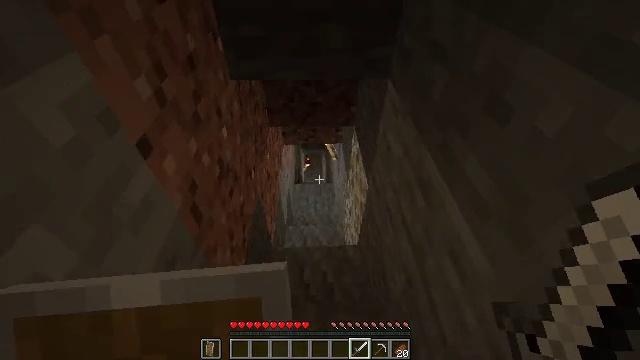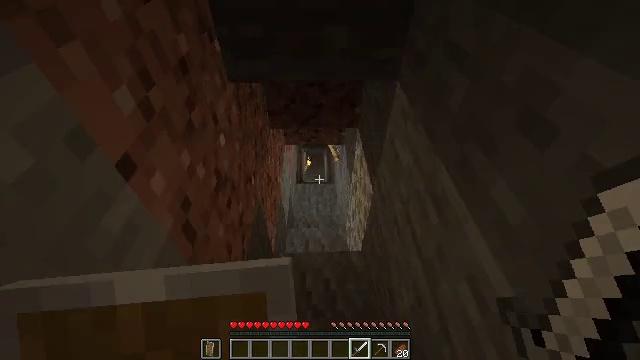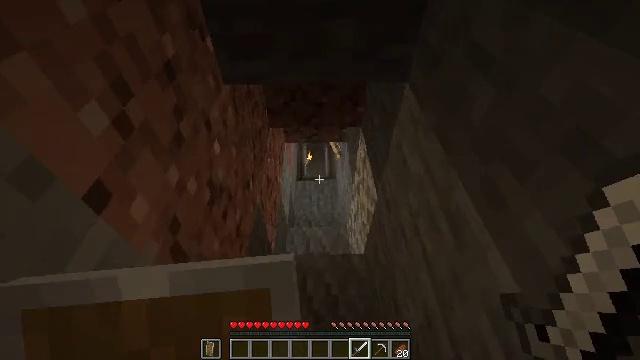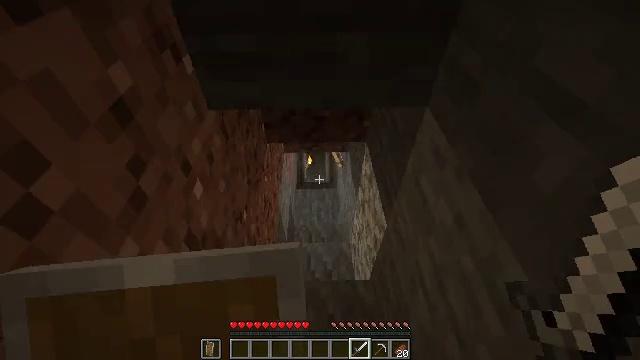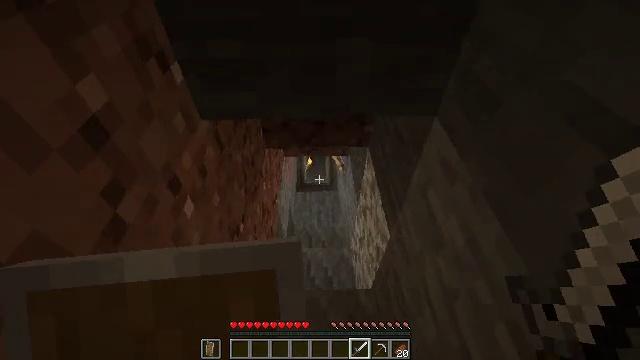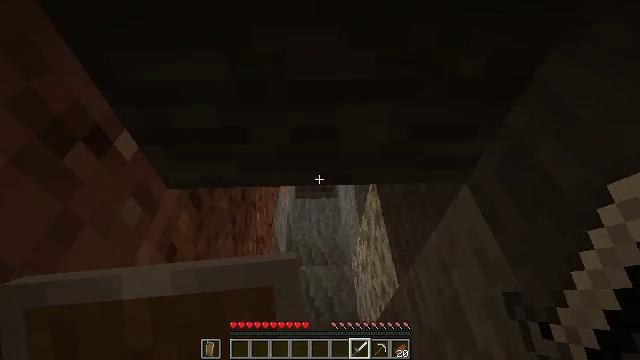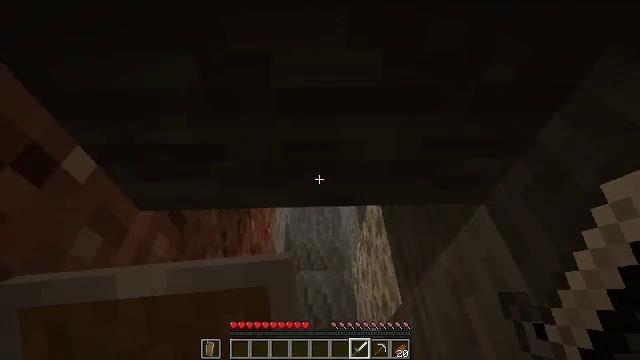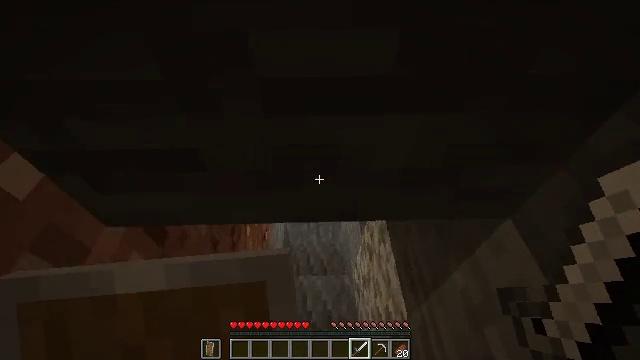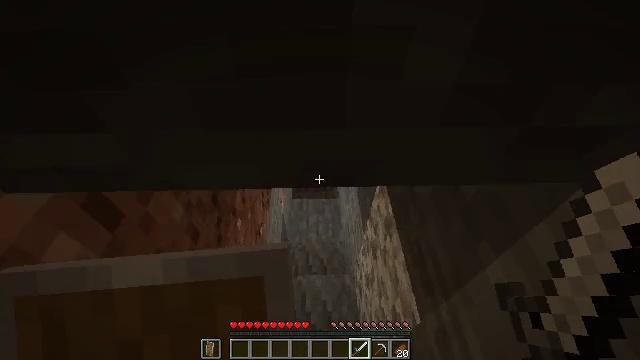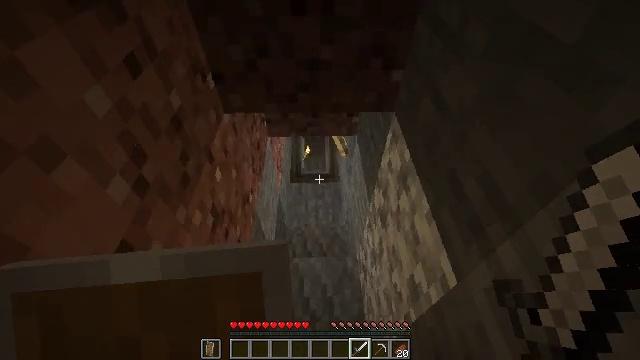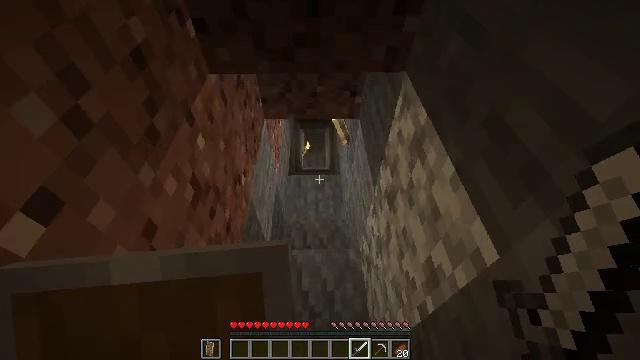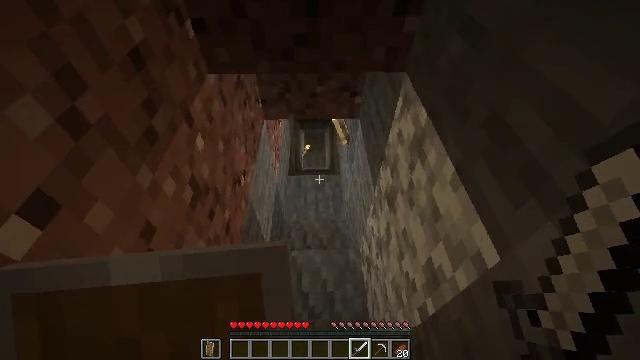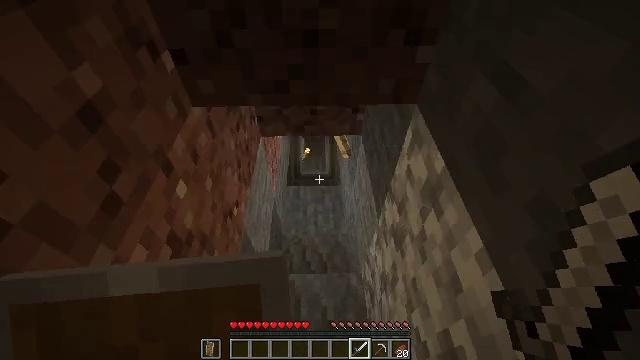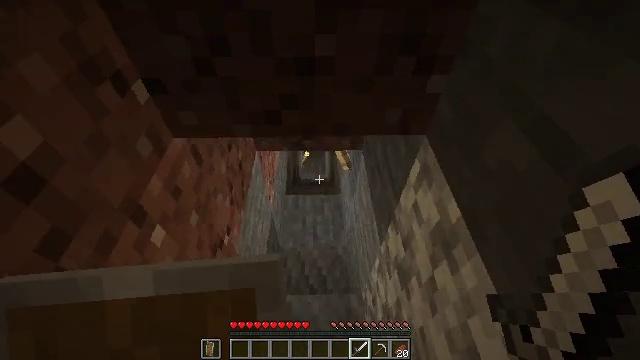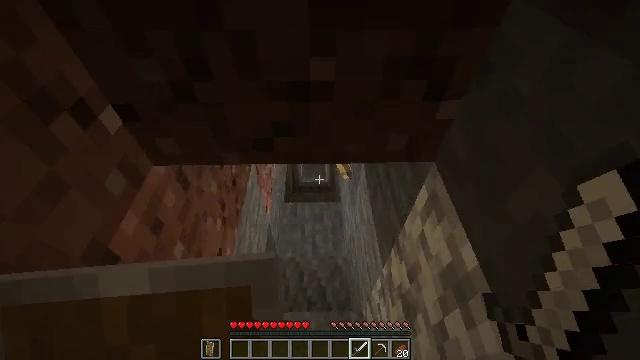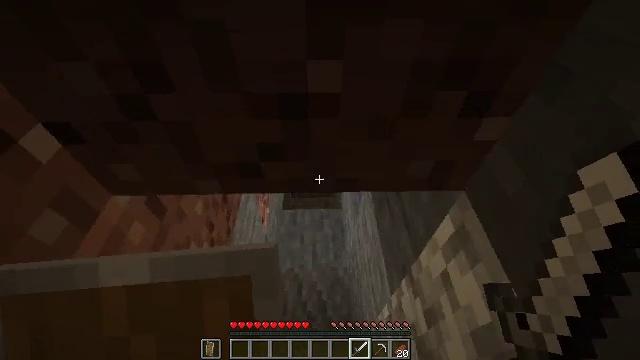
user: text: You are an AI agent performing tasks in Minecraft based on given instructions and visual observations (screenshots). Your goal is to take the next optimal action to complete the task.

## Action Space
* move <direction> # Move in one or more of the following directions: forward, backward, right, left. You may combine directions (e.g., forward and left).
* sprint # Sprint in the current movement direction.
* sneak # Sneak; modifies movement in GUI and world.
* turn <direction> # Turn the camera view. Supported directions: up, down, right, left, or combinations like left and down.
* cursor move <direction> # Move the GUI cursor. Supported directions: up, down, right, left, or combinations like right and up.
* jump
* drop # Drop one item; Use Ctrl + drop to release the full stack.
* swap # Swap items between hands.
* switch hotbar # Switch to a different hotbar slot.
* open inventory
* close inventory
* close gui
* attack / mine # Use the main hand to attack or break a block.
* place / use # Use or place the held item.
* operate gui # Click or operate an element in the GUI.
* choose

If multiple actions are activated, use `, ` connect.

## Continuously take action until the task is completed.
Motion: motion action
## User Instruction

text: Break the mob spawner.
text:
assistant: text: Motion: move forward
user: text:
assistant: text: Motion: move forward, turn down
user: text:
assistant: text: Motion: move forward
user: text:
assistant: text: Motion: move forward
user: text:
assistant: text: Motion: move forward, turn down
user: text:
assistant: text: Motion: move forward
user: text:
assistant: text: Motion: move forward
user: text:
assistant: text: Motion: move forward
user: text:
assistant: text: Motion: move forward
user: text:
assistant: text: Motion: move forward
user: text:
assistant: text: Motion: move forward
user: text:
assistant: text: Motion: move forward
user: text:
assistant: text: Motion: move forward
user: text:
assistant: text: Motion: move forward
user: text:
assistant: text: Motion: move forward
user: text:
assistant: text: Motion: move forward
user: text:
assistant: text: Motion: move forward
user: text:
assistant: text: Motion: move forward
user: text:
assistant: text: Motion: move forward
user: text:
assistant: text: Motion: move forward
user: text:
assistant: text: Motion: move forward
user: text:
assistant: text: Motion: move forward
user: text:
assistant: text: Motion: move forward
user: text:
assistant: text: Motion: move forward
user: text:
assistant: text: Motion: move forward
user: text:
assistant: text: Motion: move forward
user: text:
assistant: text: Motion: move forward
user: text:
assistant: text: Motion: move forward
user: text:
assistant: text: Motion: move forward
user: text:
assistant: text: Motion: move forward